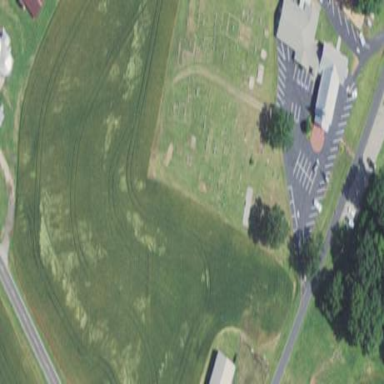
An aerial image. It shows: Graveyard area designated as cemetery.